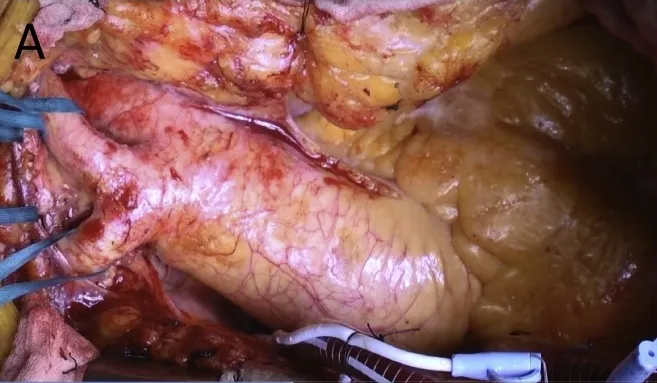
Postoperative three-dimensional computed tomography findings. . Graft of total arch replacement (a) at the area from the sinotubular junction (unfilled arrow) to the distal aortic arch (filled arrow).
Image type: medical_photograph (other_medical_photograph)